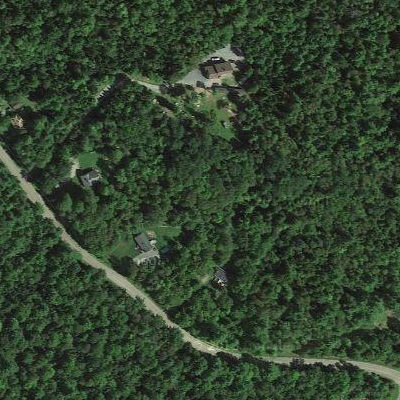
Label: Forest